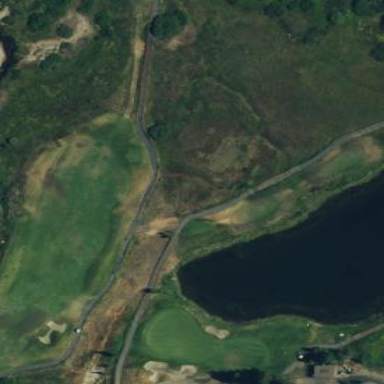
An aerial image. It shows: Area with grass used as rough in golf course.